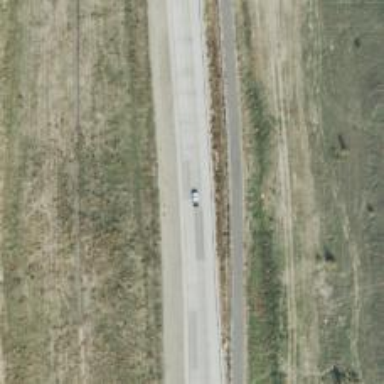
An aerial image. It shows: This image shows trunk highway that functions as expressway.